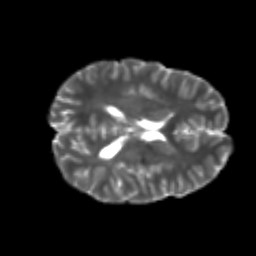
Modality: T2w
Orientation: axial
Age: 21
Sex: male
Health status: healthy
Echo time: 0.074 s